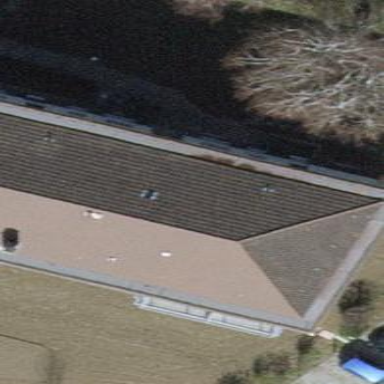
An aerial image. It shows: Flat-roofed apartment building.